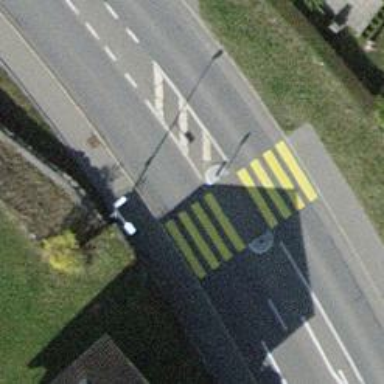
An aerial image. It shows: Uncontrolled zebra crossing with central island.